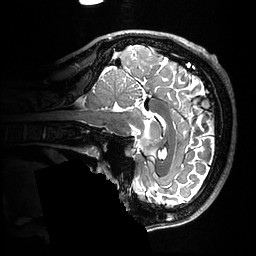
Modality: T2w
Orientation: sagittal
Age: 30
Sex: male
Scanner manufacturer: ge
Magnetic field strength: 3 T
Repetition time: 3.202 s
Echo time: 0.06683 s